【题型】解答题　【知识点】解析几何　【难度】hard
已知 \(P(x_0,y_0)\) 是焦距为 \(4\sqrt{2}\) 的双曲线 \(C: \dfrac{x^2}{a^2} - \dfrac{y^2}{b^2} = 1\ (a > 0, b > 0)\) 上一点，过 \(P\) 的一条直线 \(l\) 与双曲线 \(C\) 的两条渐近线分别交于 \(P_1(x_1,y_1)\)，\(P_2(x_2,y_2)\)，且 \(3\overrightarrow{OP} = \overrightarrow{OP_1} + 2\overrightarrow{OP_2}\)，过 \(P\) 作垂直的两条直线 \(l_1\) 和 \(l_2\)，与 \(P\) 轴分别交于 \(A\)，\(B\)，其中 \(l_1\) 与 \(x\) 轴交点的横坐标是 \(\dfrac{a^2}{x_0}\)。

(1) 求 \(x_1x_2 - 3y_1y_2\) 的值；

(2) 求 \(S_{\triangle P_1OP_2}\) 的最大值，并求此时双曲线 \(C\) 的方程；

(3) 判断以 \(AB\) 为直径的圆是否过定点，如果是，求出所有定点；如果不是，说明理由。
【解答】
【详解】
(1) 由 \(3\overrightarrow{OP} = \overrightarrow{OP_1} + 2\overrightarrow{OP_2}\)，即 \(3(x_0,y_0) = (x_1,y_1) + 2(x_2,y_2)\)，即
\[
\begin{cases}
3x_0 = x_1 + 2x_2 \\
3y_0 = y_1 + 2y_2
\end{cases}
\implies
\begin{cases}
x_0 = \frac{1}{3}(x_1 + 2x_2) \\
y_0 = \frac{1}{3}(y_1 + 2y_2)
\end{cases}
\]
双曲线的渐近线方程为 \(y = \pm \frac{b}{a}x\)，\(P_1, P_2\) 在渐近线上，
不妨取 \(y_1 = \frac{b}{a}x_1\)，则 \(y_2 = -\frac{b}{a}x_2\)，则 \(y_0 = \frac{1}{3}(y_1 + 2y_2) = \frac{b}{3a}(x_1 - 2x_2)\)。
点 \(P(x_0,y_0)\) 在双曲线 \(\frac{x^2}{a^2} - \frac{y^2}{b^2} = 1\) 上，则
\[
\frac{(x_1 + 2x_2)^2}{9a^2} - \frac{(x_1 - 2x_2)^2}{9a^2} = 1,
\]
故 \(x_1x_2 = \frac{9}{8}a^2\)，\(y_1y_2 = -\frac{b^2}{a^2}x_1x_2 = -\frac{9}{8}b^2\)。
所以
\[
x_1x_2 - 3y_1y_2 = \frac{9}{8}a^2 + \frac{27}{8}b^2 = \frac{9}{8}(a^2 + 3b^2) = 9.
\]

---

(2) 当 \(x_1 \neq x_2\) 时，\(l: y - y_1 = \frac{y_1 - y_2}{x_1 - x_2}(x - x_1)\)，\(l\) 与 \(x\) 轴的交点为 \(M\left(\frac{y_1x_2 - y_2x_1}{y_1 - y_2}, 0\right)\)，
\[
S_{\triangle P_1OP_2} = S_{\triangle OMP_1} + S_{\triangle OMP_2} = \frac{1}{2}|OM||y_1 - y_2| = \frac{1}{2}\left|y_1x_2 - y_2x_1\right| = \frac{b}{a}|x_1x_2|,
\]
\(x_1x_2 = \frac{9}{8}a^2 > 0\)，\(x_1,x_2\) 同号，于是 \(S = S_{\triangle OP_1P_2} = \frac{9}{8}ab\)，
\(a^2 + b^2 = c^2 = 8\)，\(a^2 + b^2 \geq 2ab\)，\(S \leq \frac{9}{16}(a^2 + b^2) = \frac{9}{2}\)，
当且仅当 \(a = b = 2\) 时 \(S_{\max} = \frac{9}{2}\)，此时，双曲线方程为 \(\frac{x^2}{4} - \frac{y^2}{4} = 1\)；

当 \(x_1 = x_2\) 时，\(l_1: x = x_1\)，\(S_{\triangle OP_1P_2} = \frac{1}{2}|x_1||2y_1| = \frac{b}{a}|x_1|^2\)，\(x_0 = x_1\)，
\(y_0 = \pm \frac{b}{a}x_1\)，点 \(P\) 在双曲线上，则 \(\frac{x_1^2}{a^2} - \frac{b^2x_1^2}{9a^2b^2} = 1\)，\(x_1^2 = \frac{9}{8}a^2\)，\(S = \frac{9}{8}ab\)，
当 \(x_1 = x_2\) 时，同样当且仅当 \(a = b = 2\) 时 \(S_{\max} = \frac{9}{2}\)。

综上所述：\(S_{\triangle OP_1P_2}\) 的最大值为 \(\frac{9}{2}\)，双曲线方程为 \(x^2 - y^2 = 4\)。

---

(3) \(l_2: y - y_0 = \frac{x_0y_0}{x_0^2 - a^2}(x - x_0)\)，\(A\left(0, -\frac{a^2y_0}{x_0^2 - a^2}\right)\)，
\(l_3: y - y_0 = -\frac{x_0^2 - a^2}{x_0y_0}(x - x_0)\)，\(B\left(0,y_0 + \frac{x_0^2 - a^2}{y_0}\right)\)，
点 \(P\) 在双曲线上，故 \(\frac{x_0^2}{a^2} - \frac{y_0^2}{b^2} = 1\)，从而 \(x_0^2 - a^2 = \frac{a^2y_0^2}{b^2}\)，
故 \(A\left(0, -\frac{b^2}{y_0}\right)\)，\(B\left(0,y_0 + \frac{a^2y_0}{b^2}\right)\)，即 \(B\left(0, \frac{8y_0}{b^2}\right)\)。

设以 \(AB\) 为直径的圆上的任意一点为 \(Q(x,y)\)，\(\overrightarrow{AQ} \perp \overrightarrow{BQ}\)，
则 \(\overrightarrow{AQ} \cdot \overrightarrow{BQ} = \left(x,y + \frac{b^2}{y_0}\right)\left(x,y - \frac{8y_0}{b^2}\right) = x^2 + y^2 - 8 + y\left(\frac{b^2}{y_0} - \frac{8y_0}{b^2}\right) = 0\)，
该圆的方程为 \(x^2 + y^2 - 8 + y\left(\frac{b^2}{y_0} - \frac{8y_0}{b^2}\right) = 0\)，\(\frac{b^2}{y_0} - \frac{8y_0}{b^2}\) 不恒为零，
则圆过的定点满足：\(y = 0\) 且 \(x^2 + y^2 - 8 = 0\)，故所求的定点为 \((2\sqrt{2},0)\) 和 \((-2\sqrt{2},0)\)。

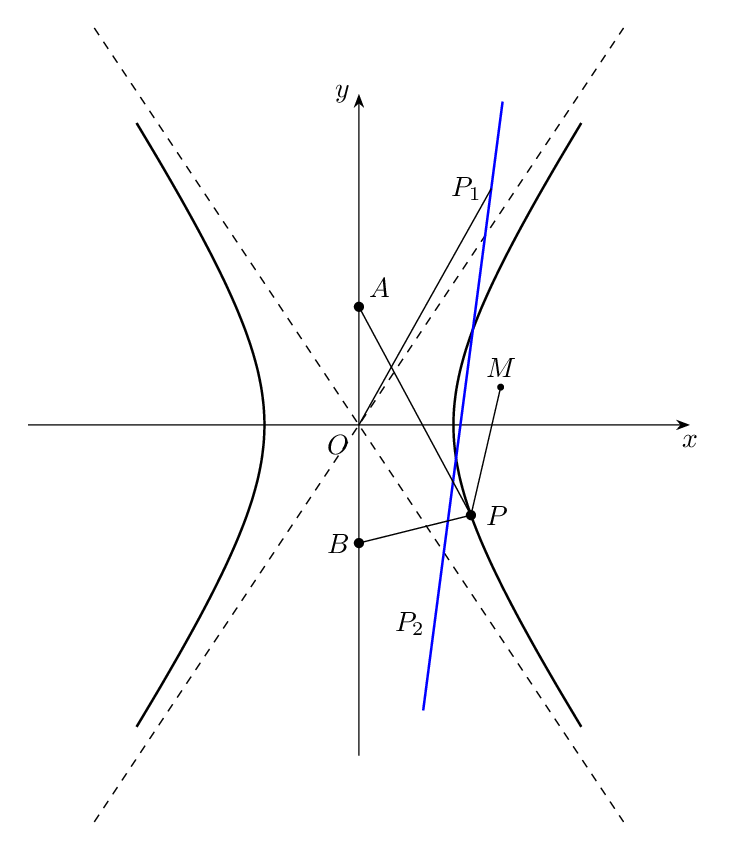